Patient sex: F
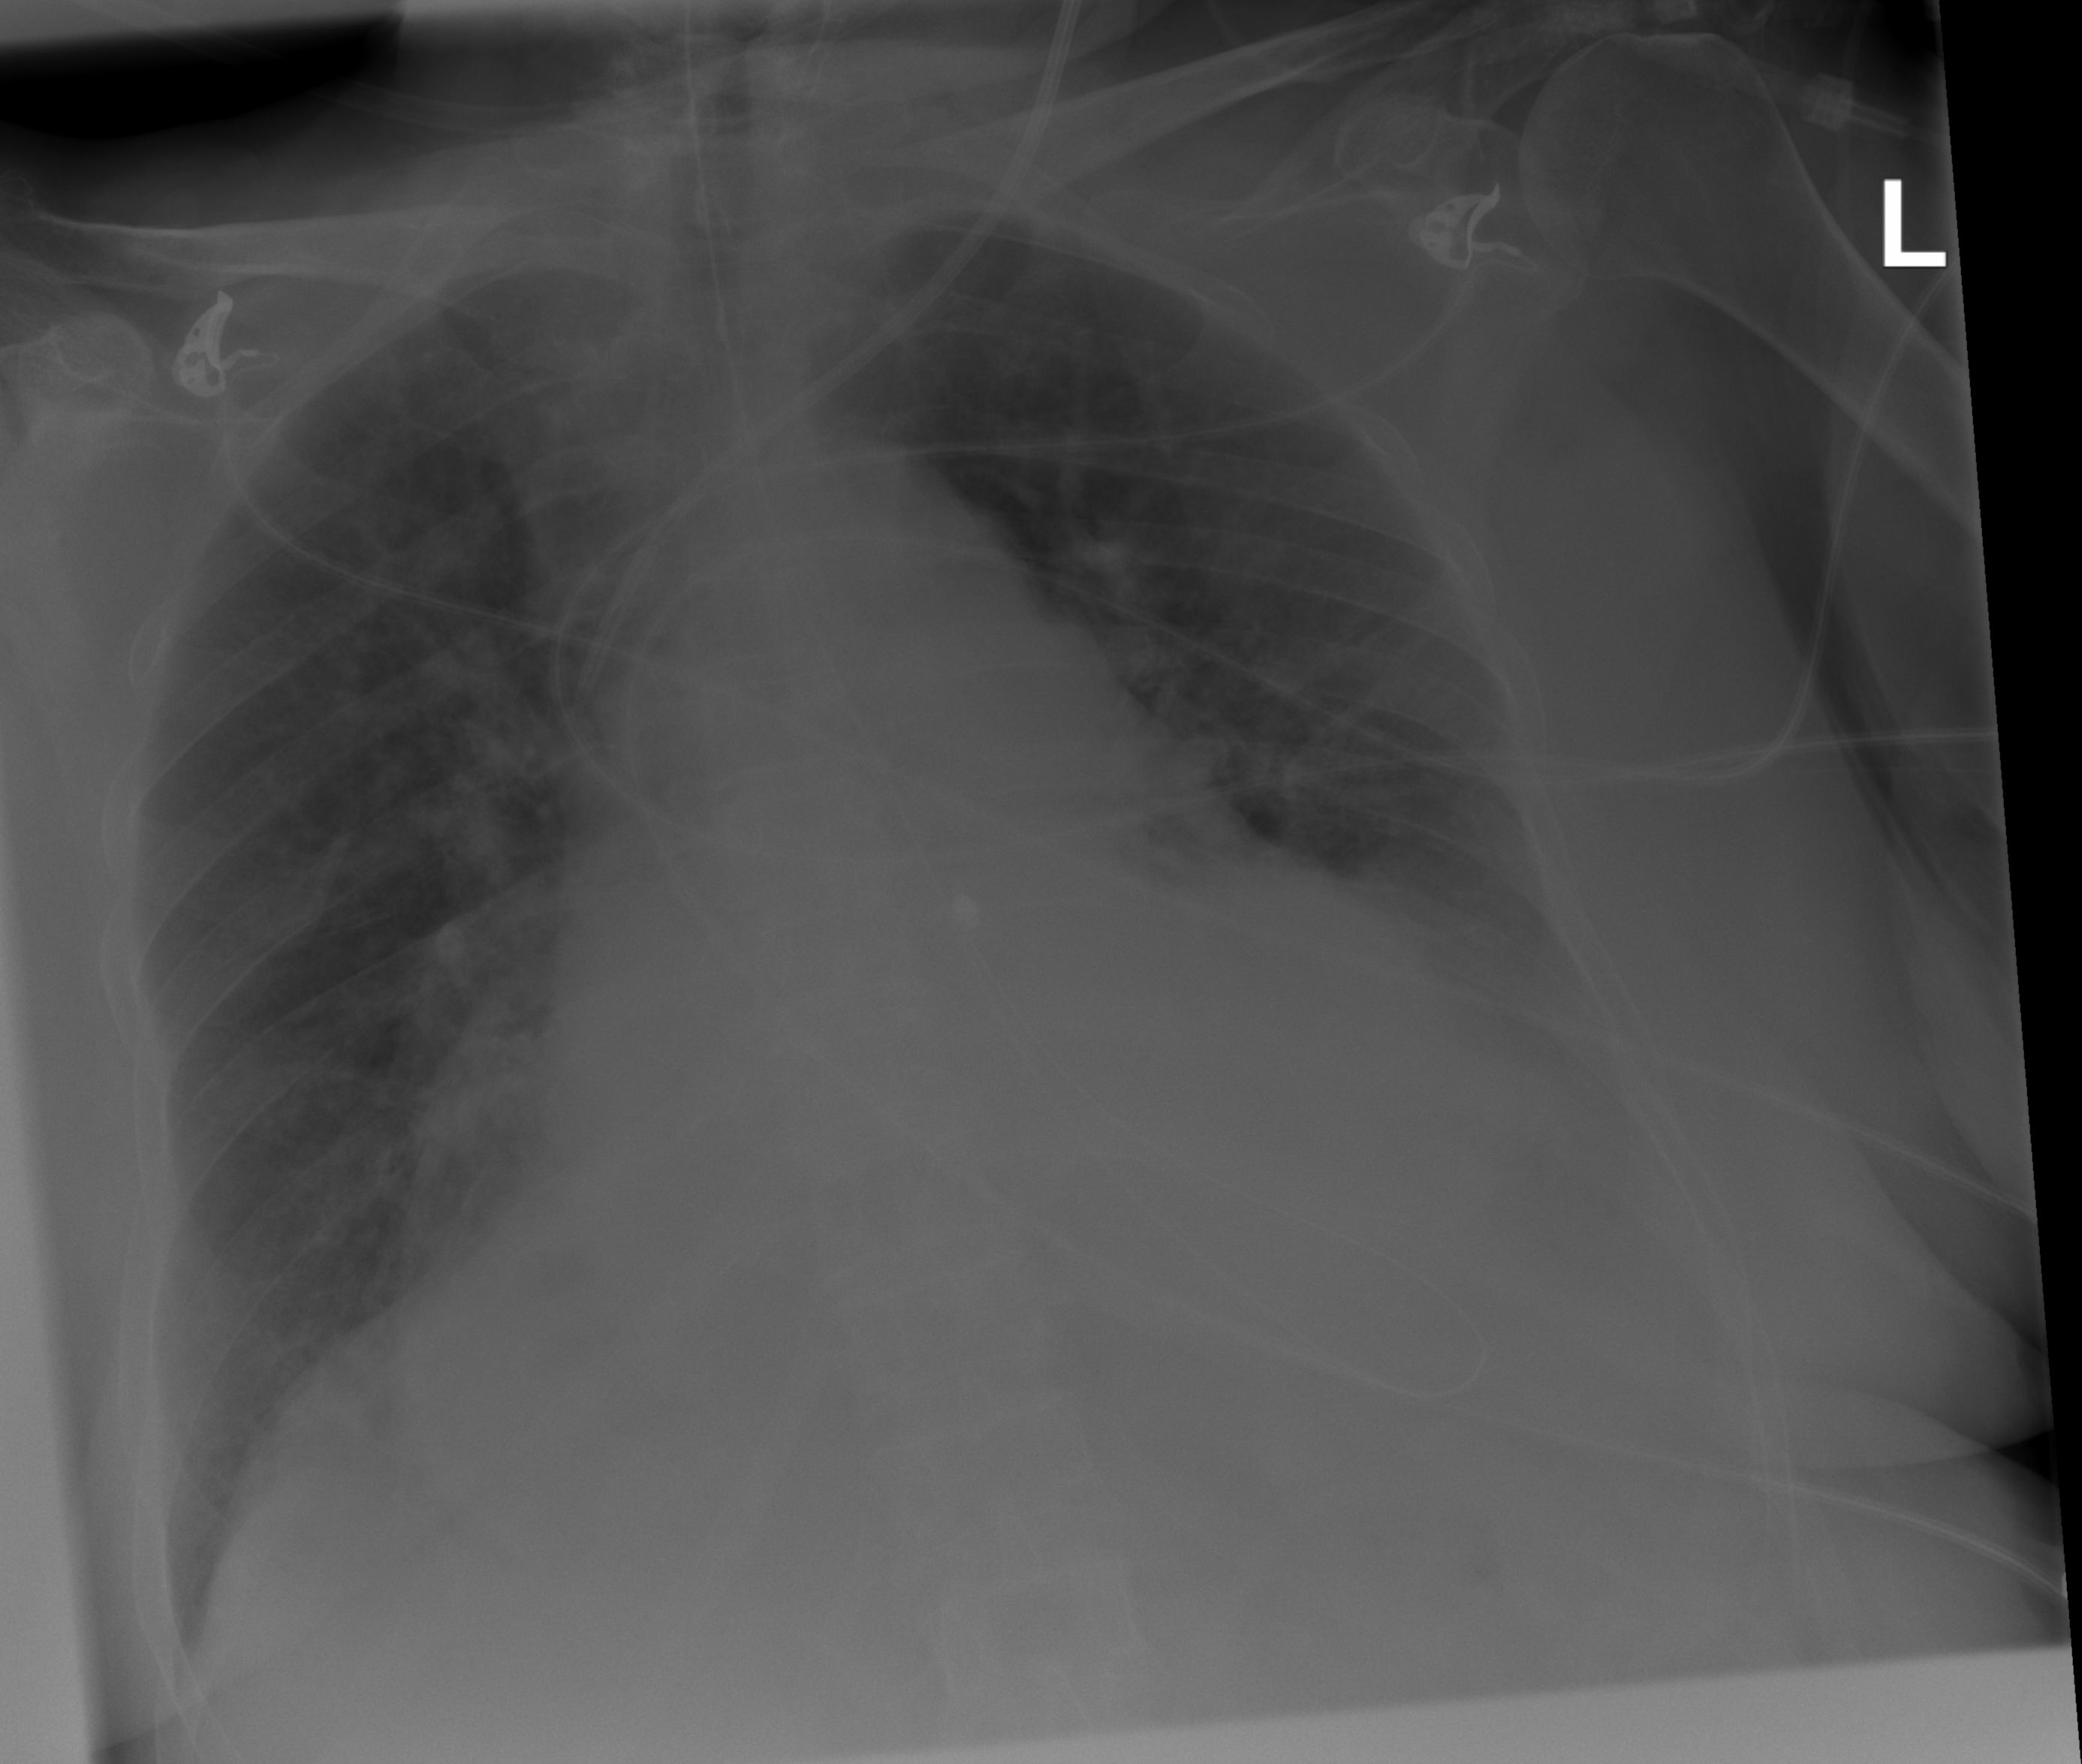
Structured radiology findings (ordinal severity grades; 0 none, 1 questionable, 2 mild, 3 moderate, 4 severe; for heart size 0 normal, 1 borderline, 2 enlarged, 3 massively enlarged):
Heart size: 3
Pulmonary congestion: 2
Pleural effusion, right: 0
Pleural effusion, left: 2
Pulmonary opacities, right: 1
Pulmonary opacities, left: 2
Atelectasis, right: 0
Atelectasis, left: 2